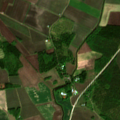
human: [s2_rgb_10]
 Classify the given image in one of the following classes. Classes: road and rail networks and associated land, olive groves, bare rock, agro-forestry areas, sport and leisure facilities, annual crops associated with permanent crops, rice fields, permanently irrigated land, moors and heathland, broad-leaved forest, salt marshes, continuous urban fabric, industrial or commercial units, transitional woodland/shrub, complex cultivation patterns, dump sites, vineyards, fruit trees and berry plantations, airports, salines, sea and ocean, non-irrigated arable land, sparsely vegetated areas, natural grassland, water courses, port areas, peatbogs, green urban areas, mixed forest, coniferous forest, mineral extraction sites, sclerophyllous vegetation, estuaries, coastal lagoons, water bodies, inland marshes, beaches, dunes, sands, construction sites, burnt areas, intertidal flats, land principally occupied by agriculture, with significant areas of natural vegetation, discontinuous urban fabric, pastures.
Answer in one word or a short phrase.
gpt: non-irrigated arable land, land principally occupied by agriculture, with significant areas of natural vegetation, coniferous forest, mixed forest